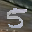
Label: 5